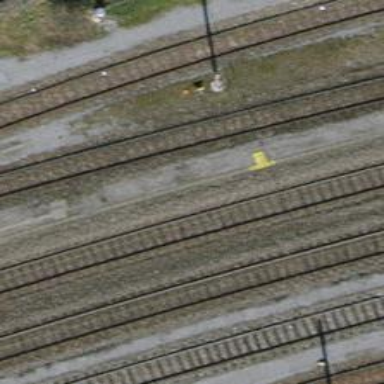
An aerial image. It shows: Railway with electrified contact lines.